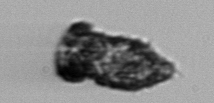
Label: Tintinnopsis